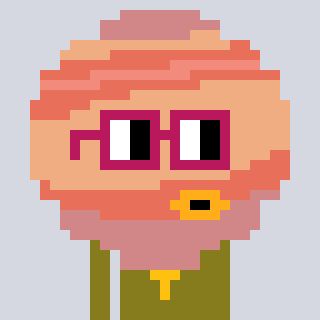
a pixel art character with square dark red glasses, a jupiter-shaped head and a gunk-colored body on a cool background